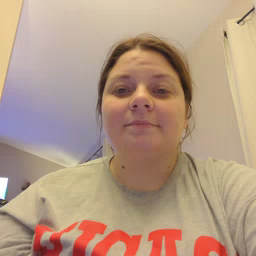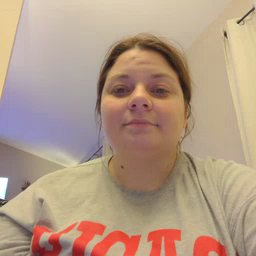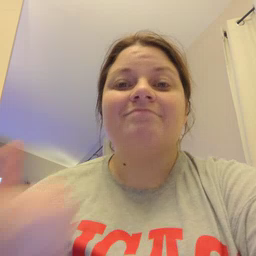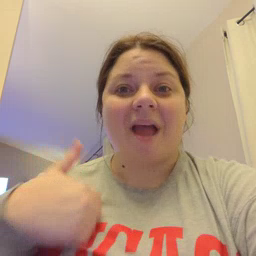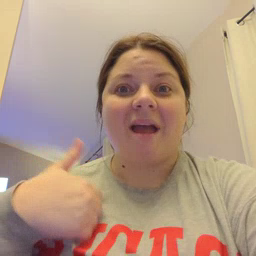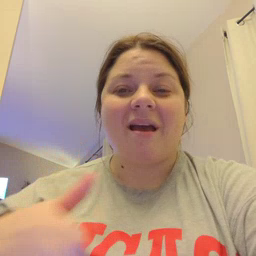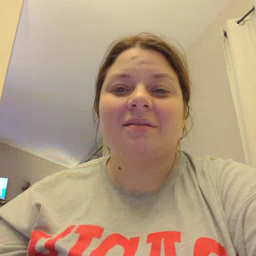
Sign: bath